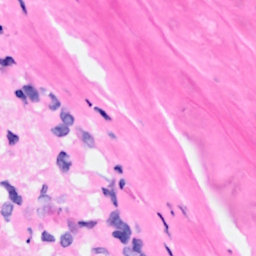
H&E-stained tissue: Breast